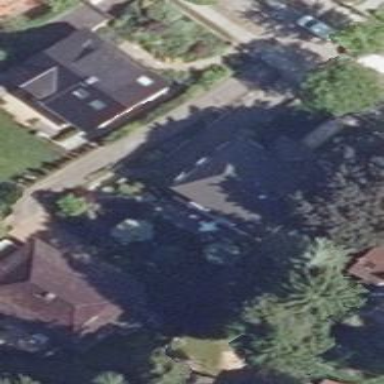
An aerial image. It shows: Detached building with mansard roof shape.